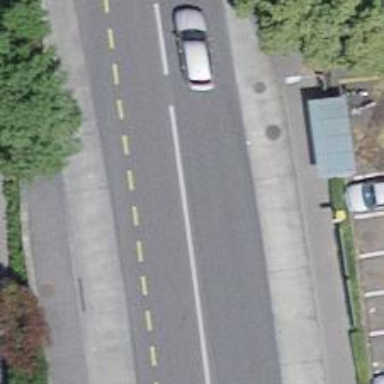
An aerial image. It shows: Bus stop with shelter for public transport.